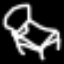
Label: bed